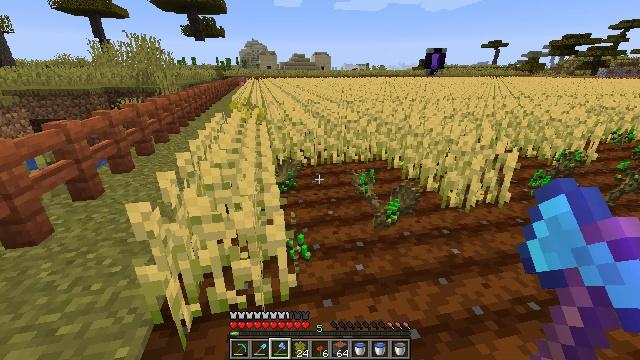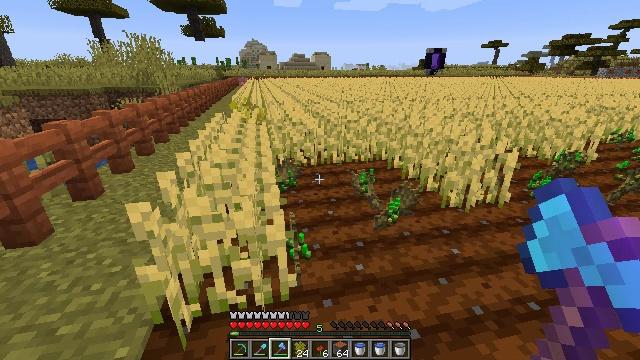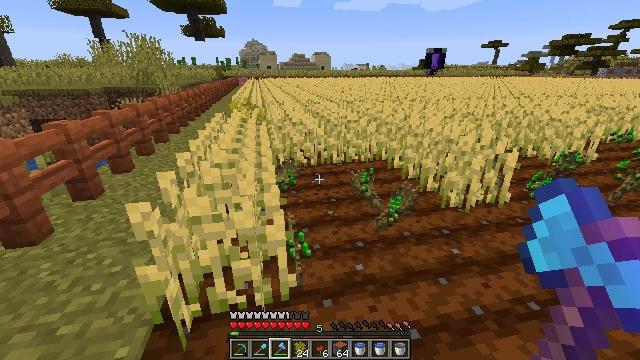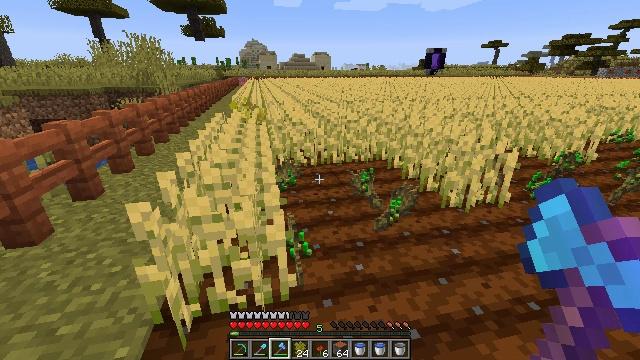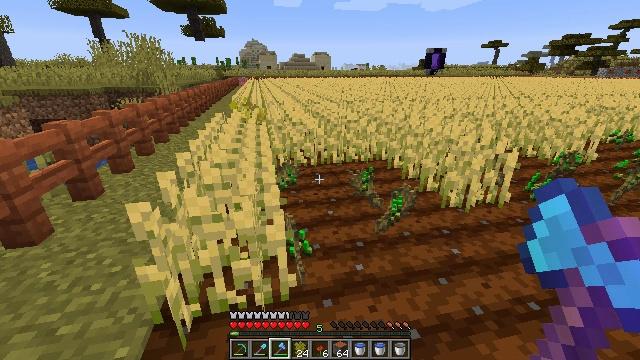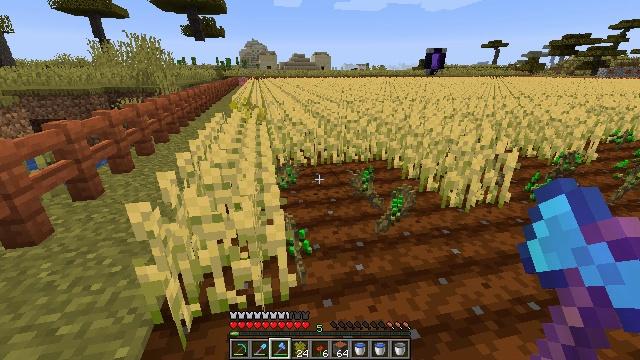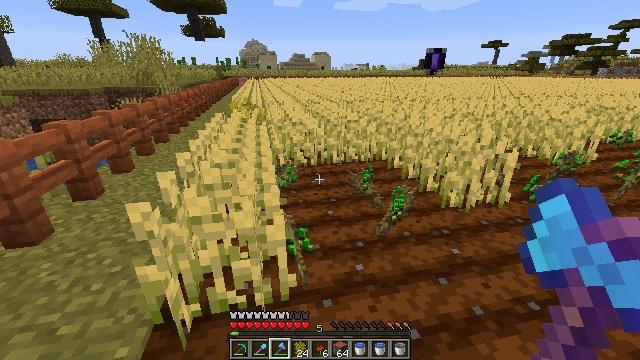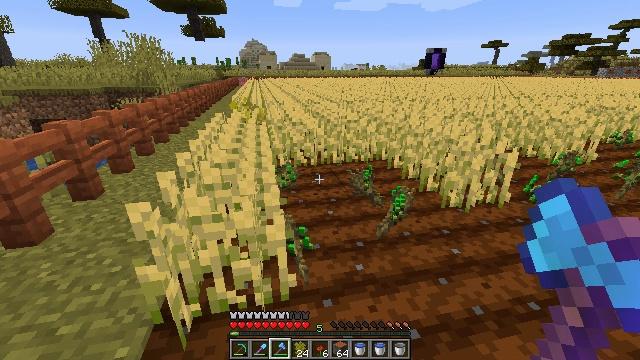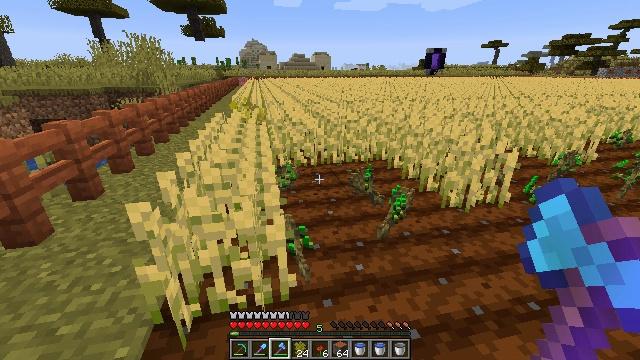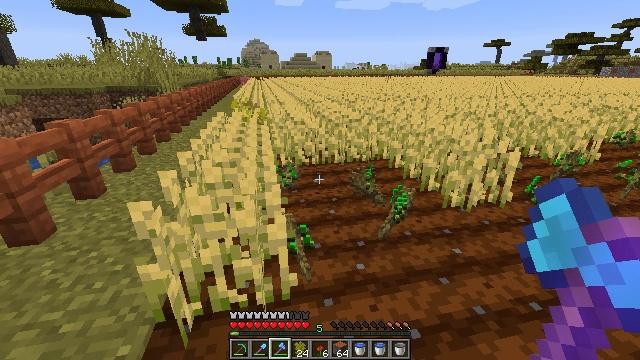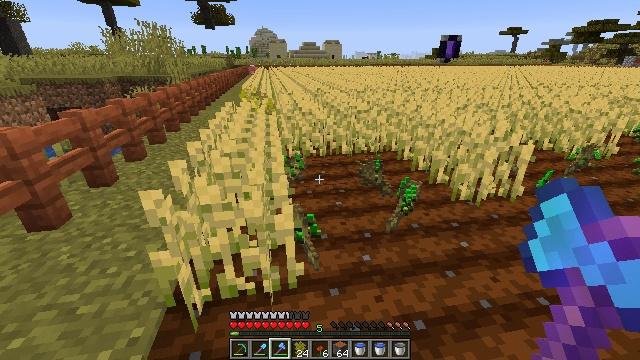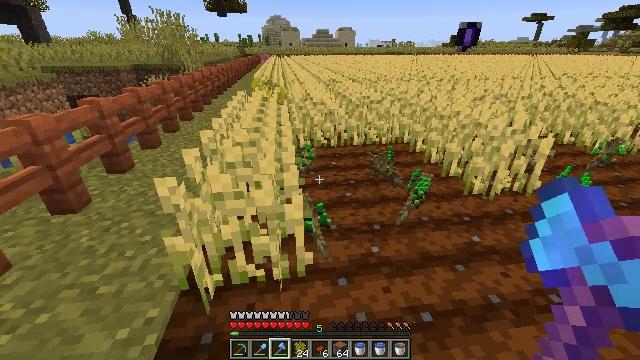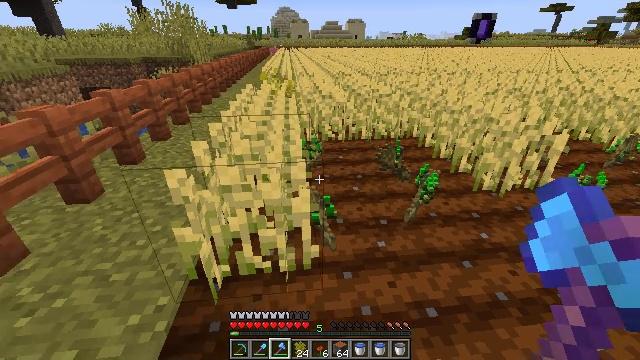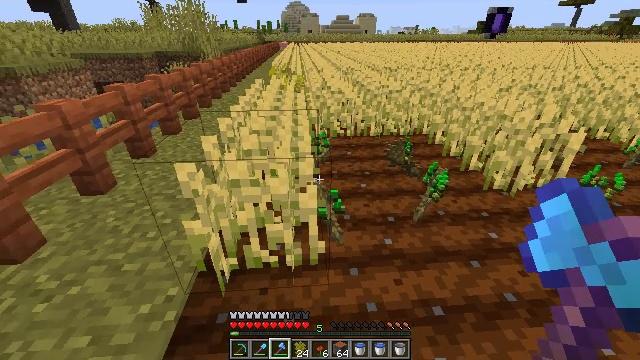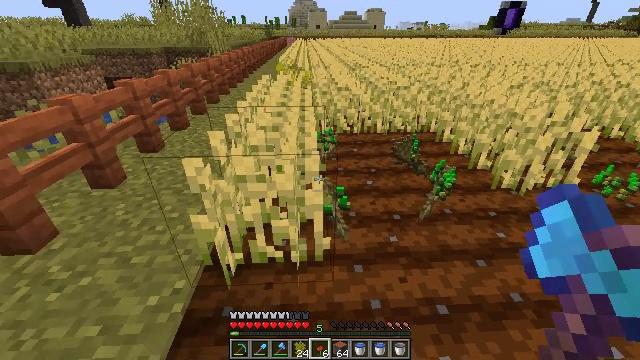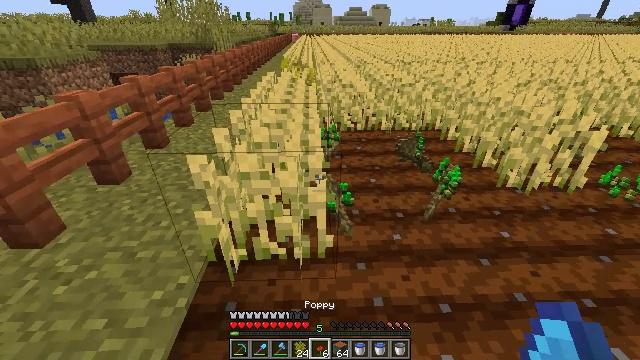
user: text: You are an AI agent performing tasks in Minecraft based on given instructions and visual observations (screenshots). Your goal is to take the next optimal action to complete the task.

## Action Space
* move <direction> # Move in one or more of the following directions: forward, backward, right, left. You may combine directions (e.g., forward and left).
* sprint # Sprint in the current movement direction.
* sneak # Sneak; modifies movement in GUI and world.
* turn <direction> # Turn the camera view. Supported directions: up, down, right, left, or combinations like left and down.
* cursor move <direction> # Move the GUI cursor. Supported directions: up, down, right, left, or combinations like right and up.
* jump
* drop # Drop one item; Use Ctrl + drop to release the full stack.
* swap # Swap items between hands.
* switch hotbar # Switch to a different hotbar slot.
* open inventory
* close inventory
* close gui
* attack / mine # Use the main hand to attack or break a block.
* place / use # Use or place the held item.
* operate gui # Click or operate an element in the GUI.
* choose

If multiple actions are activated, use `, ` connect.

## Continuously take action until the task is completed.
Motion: motion action
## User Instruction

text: Destroy the wheat to collect it.
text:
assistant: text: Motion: close gui
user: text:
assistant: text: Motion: no_op
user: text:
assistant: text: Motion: no_op
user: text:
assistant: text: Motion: no_op
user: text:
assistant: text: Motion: no_op
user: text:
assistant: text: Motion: no_op
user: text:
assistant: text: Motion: no_op
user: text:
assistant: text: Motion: no_op
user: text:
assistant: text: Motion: no_op
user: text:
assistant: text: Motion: turn left and down
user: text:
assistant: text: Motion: turn left and down
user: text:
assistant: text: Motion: turn left and down
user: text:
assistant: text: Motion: turn left
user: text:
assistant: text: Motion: turn left, switch to hotbar 5
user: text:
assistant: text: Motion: switch to hotbar 5
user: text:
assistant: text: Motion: turn left and down, switch to hotbar 5
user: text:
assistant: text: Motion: turn left and down, switch to hotbar 5
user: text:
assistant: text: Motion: turn left
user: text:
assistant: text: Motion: no_op
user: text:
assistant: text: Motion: no_op
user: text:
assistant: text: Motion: no_op
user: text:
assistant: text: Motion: no_op
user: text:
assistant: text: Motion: no_op
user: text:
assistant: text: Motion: no_op
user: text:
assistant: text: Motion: switch to hotbar 4
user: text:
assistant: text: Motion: switch to hotbar 4
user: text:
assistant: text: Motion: switch to hotbar 4
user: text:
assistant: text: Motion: switch to hotbar 4
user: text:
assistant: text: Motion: no_op
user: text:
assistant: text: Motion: no_op